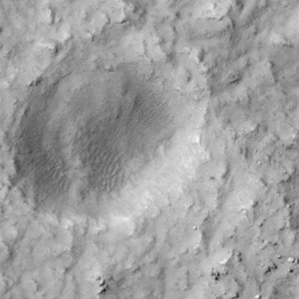
Label: non_frost